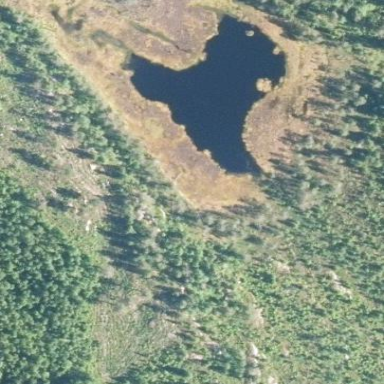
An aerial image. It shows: Serene lake.